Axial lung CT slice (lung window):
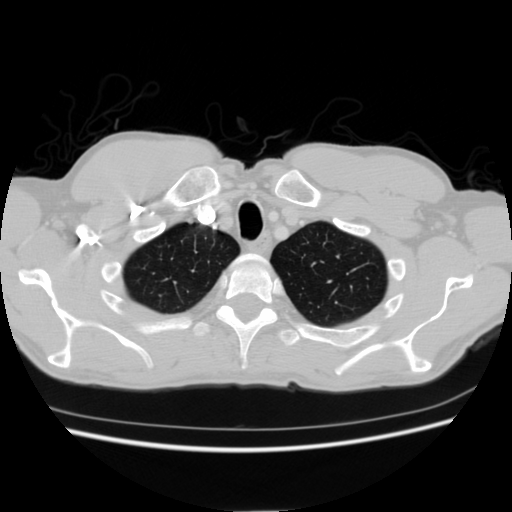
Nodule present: no